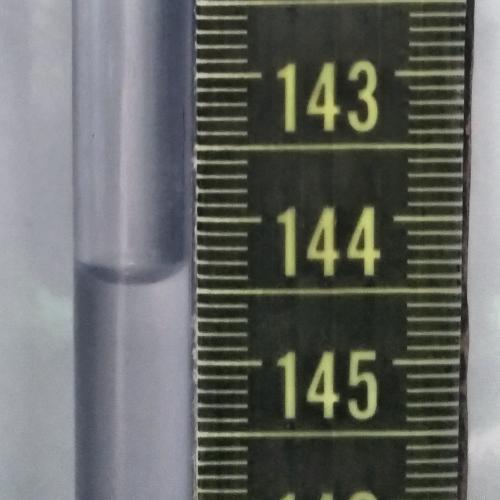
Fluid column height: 144.4 cm